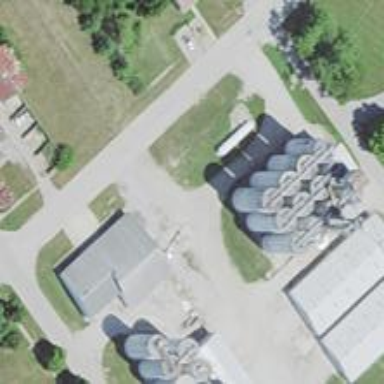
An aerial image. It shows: Silo.